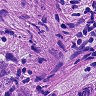
Metastatic tissue present: yes